Field crop: maize
Growth stage: 2
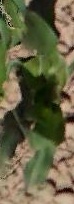
Species: maize